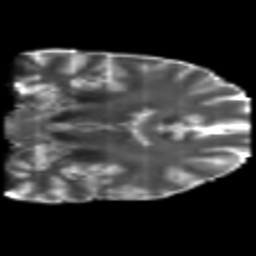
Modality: T2w
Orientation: coronal
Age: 33
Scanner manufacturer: philips
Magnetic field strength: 3 T
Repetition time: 8.6 s
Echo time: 0.127 s